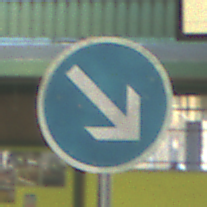
Verkehrszeichen: VorgeschriebeneVorbeifahrtRechts
Umgebung: Roofed, Special
Tageszeit: MorningAfternoon
Wetter: NotSpecified
Licht: Artificial
Jahreszeit: NotSpecified
Kontrast: MediumContrast